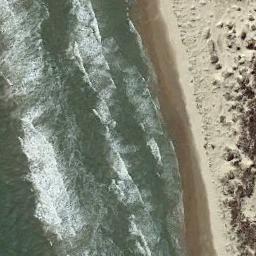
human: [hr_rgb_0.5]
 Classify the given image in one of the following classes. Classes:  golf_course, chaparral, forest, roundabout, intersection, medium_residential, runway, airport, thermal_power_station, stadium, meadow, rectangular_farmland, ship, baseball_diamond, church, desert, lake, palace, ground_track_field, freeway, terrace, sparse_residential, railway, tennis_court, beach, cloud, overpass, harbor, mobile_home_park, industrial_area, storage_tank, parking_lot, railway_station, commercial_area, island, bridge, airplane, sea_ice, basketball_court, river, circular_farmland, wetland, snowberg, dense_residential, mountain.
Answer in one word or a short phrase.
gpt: beach